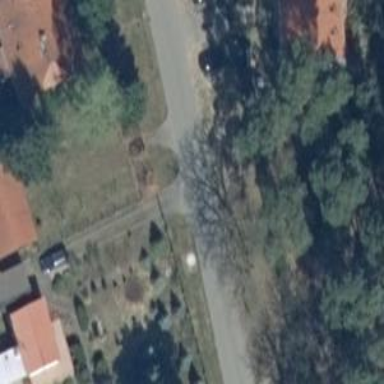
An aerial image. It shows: Driveway leading to service road.